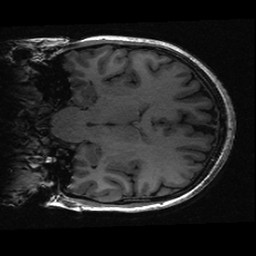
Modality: T1w
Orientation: coronal
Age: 22
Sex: female